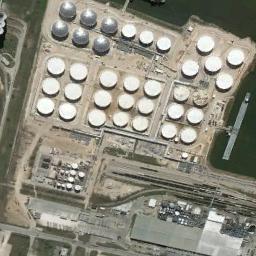
Label: storage tanks